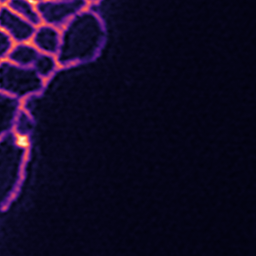
Label: Super-resolution ER image